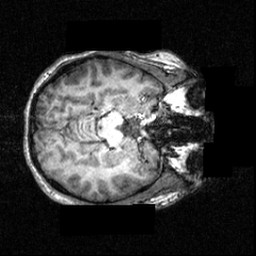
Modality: T1w
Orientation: axial
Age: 22
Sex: female
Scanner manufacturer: siemens
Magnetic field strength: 3.951 T
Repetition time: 1.5 s
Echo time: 0.00335 s